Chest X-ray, AP view. Patient: 35 years old, sex M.
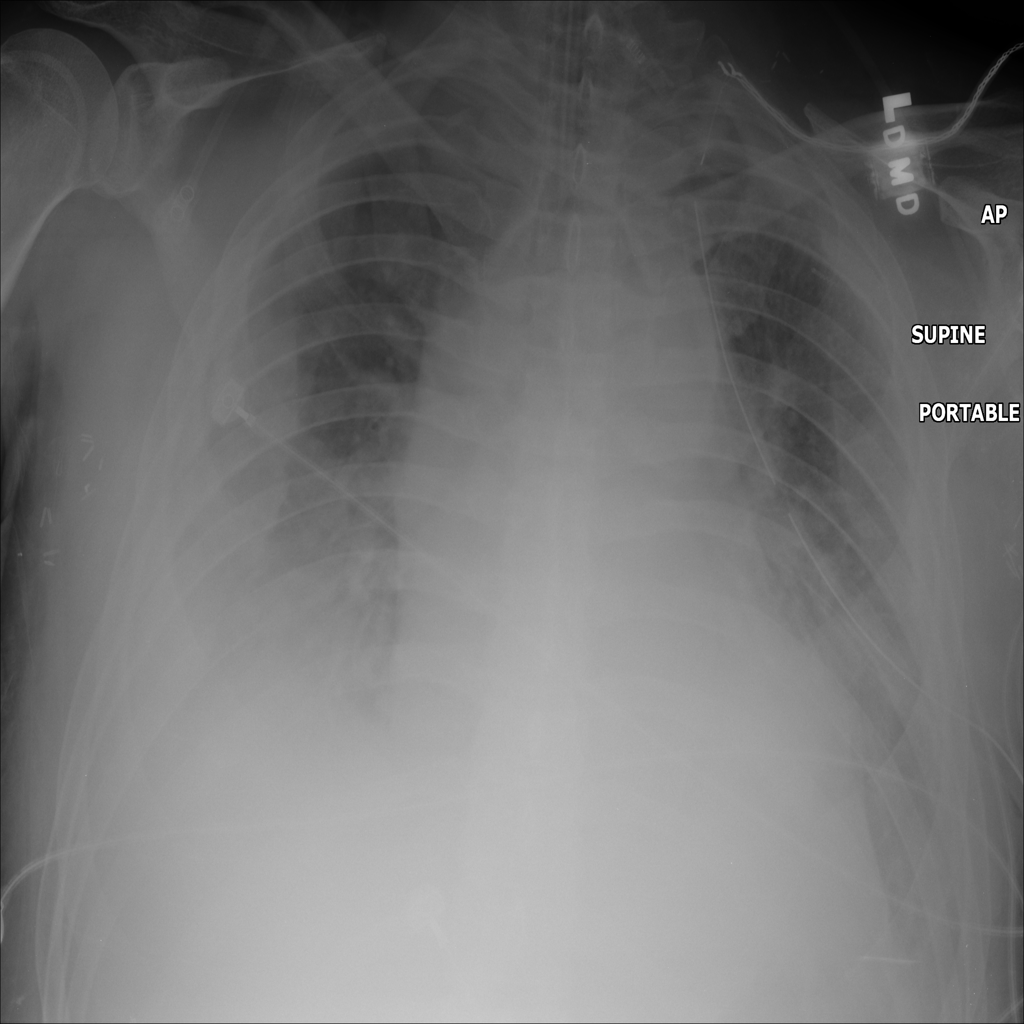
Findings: Effusion, Infiltration